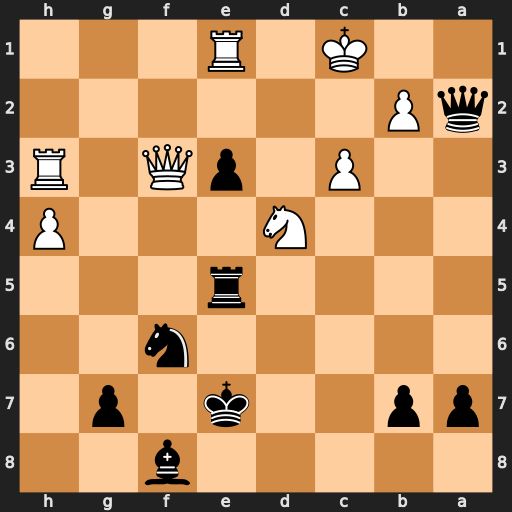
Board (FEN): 5b2/pp2k1p1/5n2/4r3/3N3P/2P1pQ1R/qP6/2K1R3
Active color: b
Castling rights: -
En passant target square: -
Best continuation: Qa1+ Kc2 Qxe1 Qxb7+ Nd7